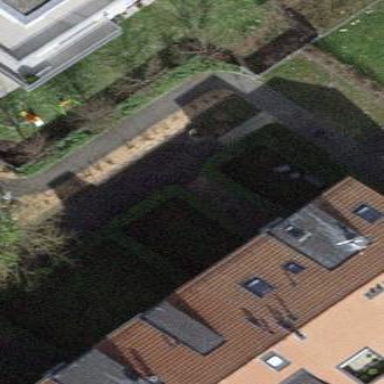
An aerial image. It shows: Garden enclosed by fence.